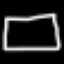
Label: square